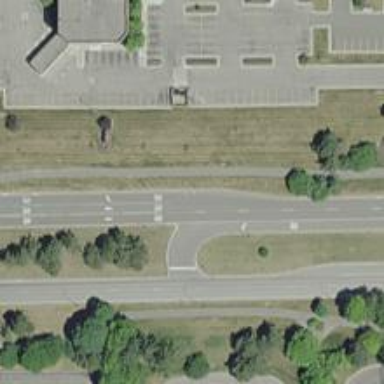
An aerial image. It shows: Secondary link road with asphalt surface.